Question: '''
private void SetBalloonTip()
{
notifyIcon1.Icon = SystemIcons.Exclamation;
notifyIcon1.BalloonTipTitle = "Test";
notifyIcon1.BalloonTipText = "test";
notifyIcon1.BalloonTipIcon = ToolTipIcon.Info;
}
private void Form1_Click_1(object sender, EventArgs e)
{
notifyIcon1.Visible = true;
notifyIcon1.ShowBalloonTip(30000);
}
'''
The settings/tools(Notification Area Icons) icon if i l cick on it i get into the Notification Area Icons. Anyway to make that the Balloon will be without this ?
EDIT**
Here is an image of the balloon and what i mean. I mean the icon looks like a wrench:
I want to remove the wrench to disable it.

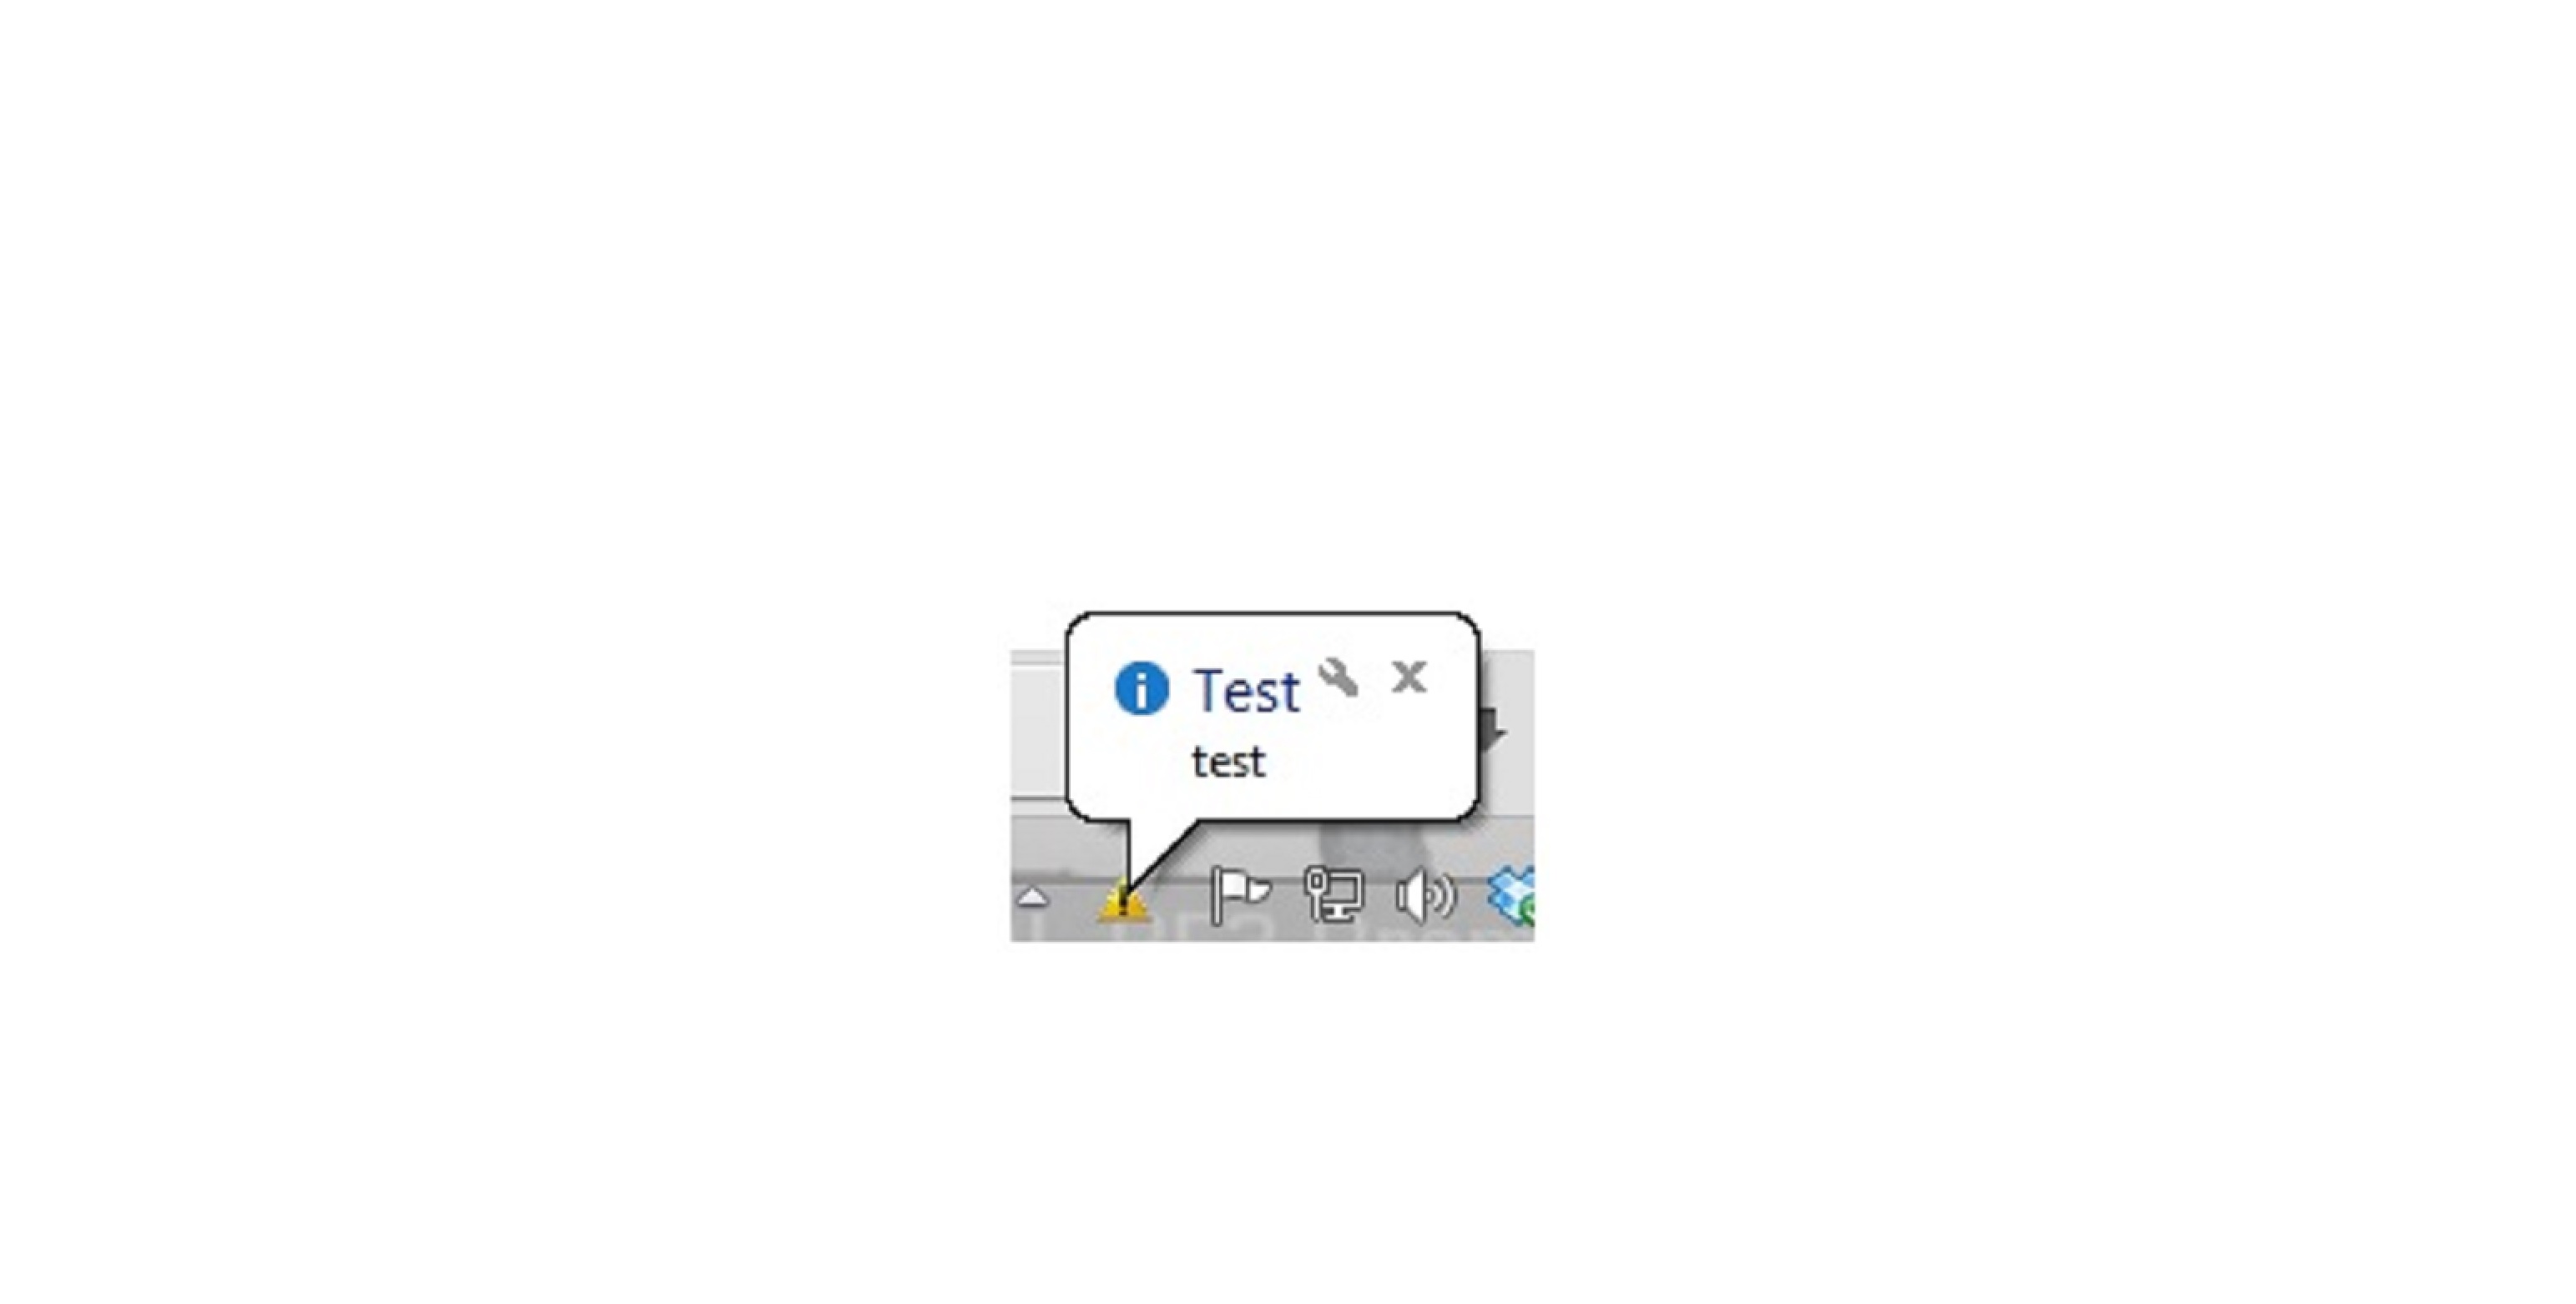
Answer: The balloon tip decorations are drawn by Windows, there isn't anything that you can do in your program to suppress them. Windows draws an X glyph in the upper right corner to give the user a target to click on to dismiss the tip. And the wrench glyph next to it invokes the configuration popup window that lets the user decide which icons are displayed and which are hidden.
Windows gives the user the tools he needs to make these icons effective and prevent them from flooding the taskbar. A significant problem in early versions of Windows, the notification area is very popular with programmers and they all think that their icon is the most important one. That did not work out well.
Feature, not a bug.